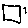
Label: square